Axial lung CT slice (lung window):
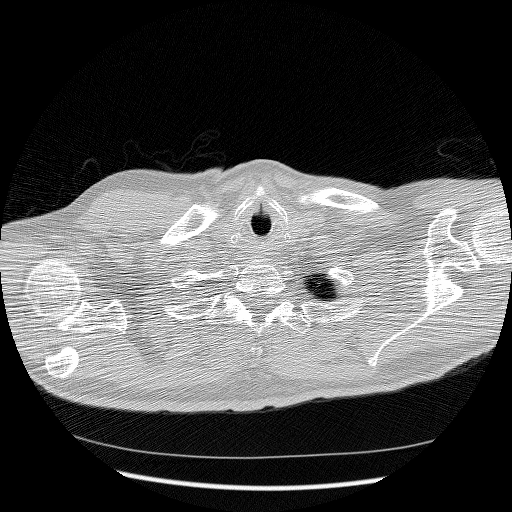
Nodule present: no